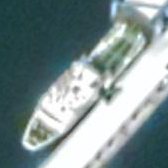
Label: civil